Question:
The popup issues is not very descriptive. Am I missing something here?
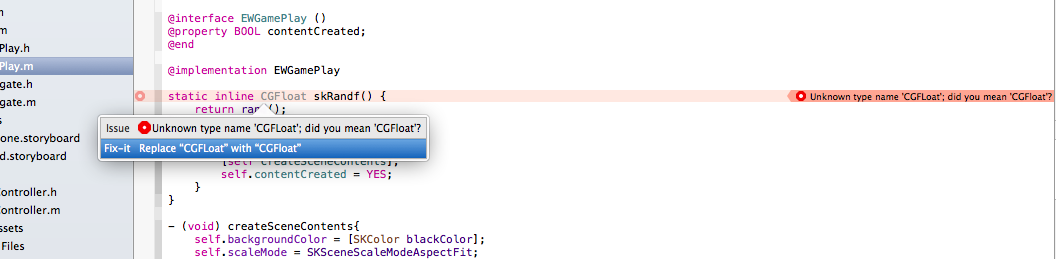
Answer: You just have a 'L' instead of 'l' for 'CGFloat'